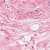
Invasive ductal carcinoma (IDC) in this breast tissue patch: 0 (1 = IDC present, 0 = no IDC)